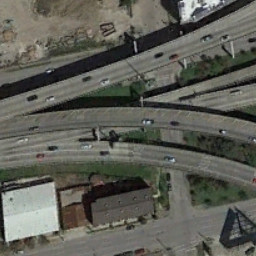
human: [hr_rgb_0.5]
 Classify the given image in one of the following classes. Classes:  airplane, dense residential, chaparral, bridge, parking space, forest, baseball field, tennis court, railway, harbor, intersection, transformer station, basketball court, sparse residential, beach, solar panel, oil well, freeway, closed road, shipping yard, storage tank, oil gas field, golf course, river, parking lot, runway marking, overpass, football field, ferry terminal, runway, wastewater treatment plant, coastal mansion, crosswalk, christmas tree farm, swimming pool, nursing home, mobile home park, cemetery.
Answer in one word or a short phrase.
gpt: overpass